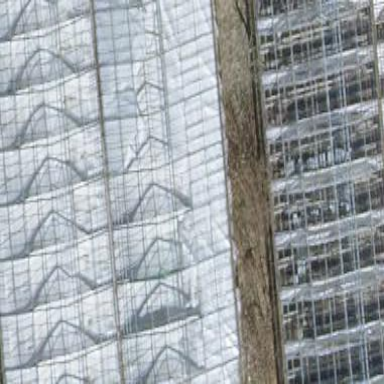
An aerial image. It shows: Area dedicated to greenhouse horticulture.